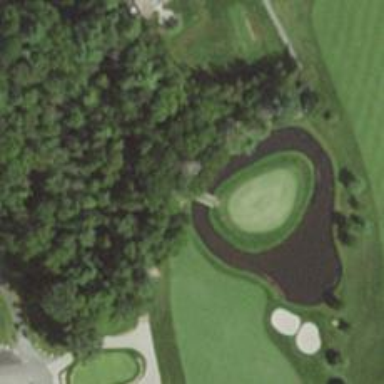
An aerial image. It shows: Path for both road and golf.